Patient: sex F, age 32
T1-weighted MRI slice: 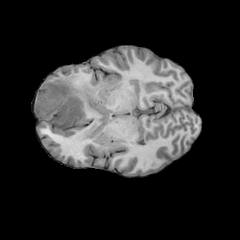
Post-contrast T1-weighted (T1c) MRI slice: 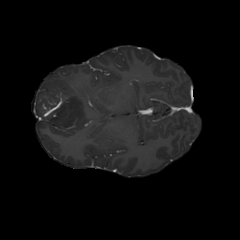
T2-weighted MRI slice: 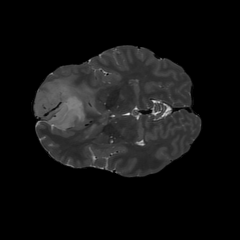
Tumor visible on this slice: yes
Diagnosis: Astrocytoma, IDH-mutant
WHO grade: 3